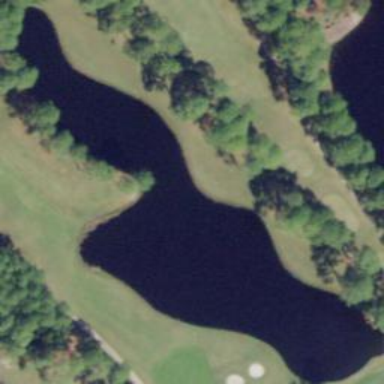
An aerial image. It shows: Picturesque scene of golf course with lateral water hazard.